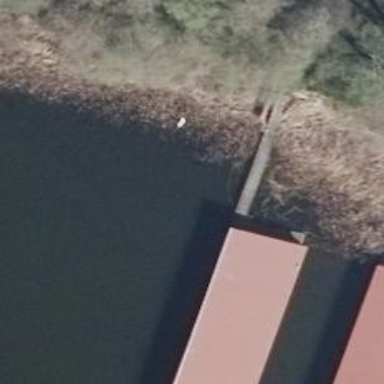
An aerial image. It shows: Man-made pier.